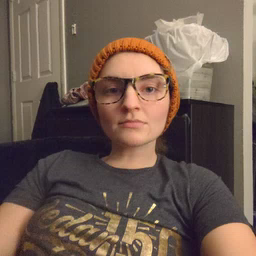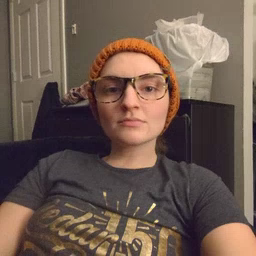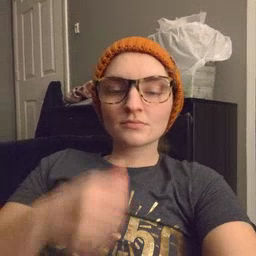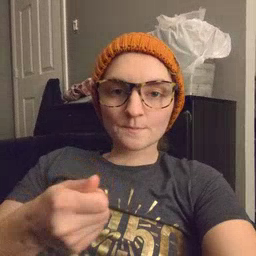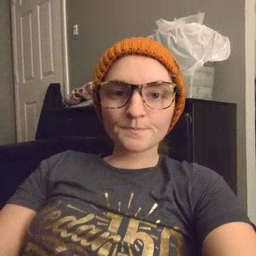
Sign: vacuum